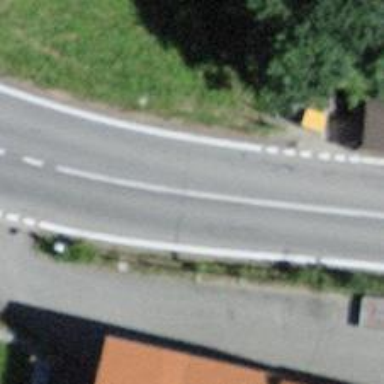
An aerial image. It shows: Tertiary road with asphalt surface and lane markings.